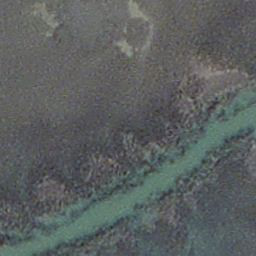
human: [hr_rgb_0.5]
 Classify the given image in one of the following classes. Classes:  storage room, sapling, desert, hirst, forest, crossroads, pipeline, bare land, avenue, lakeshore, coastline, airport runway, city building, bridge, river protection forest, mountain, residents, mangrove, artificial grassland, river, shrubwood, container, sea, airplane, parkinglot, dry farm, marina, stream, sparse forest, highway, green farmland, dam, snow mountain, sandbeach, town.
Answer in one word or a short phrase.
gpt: stream